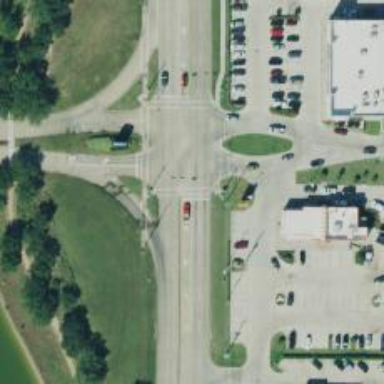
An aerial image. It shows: Crossing road.